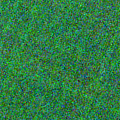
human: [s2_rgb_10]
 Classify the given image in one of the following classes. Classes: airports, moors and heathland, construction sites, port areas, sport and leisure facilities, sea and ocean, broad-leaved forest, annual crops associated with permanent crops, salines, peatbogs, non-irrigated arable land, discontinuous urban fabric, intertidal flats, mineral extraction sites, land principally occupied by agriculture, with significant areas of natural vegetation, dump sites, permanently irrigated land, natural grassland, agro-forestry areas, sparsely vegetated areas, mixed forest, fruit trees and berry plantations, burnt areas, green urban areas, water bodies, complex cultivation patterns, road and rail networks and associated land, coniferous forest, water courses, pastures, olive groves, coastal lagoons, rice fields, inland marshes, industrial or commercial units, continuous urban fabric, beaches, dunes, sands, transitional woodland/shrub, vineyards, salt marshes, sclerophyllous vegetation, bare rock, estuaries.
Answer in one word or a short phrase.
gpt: sea and ocean